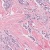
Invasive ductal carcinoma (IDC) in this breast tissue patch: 1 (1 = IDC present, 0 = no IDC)